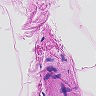
Metastatic tissue present: no